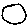
Label: circle